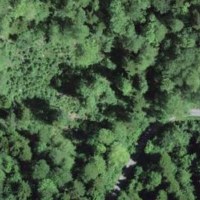
EUNIS habitat code: 41
Species observed at this site:
Fagus sylvatica